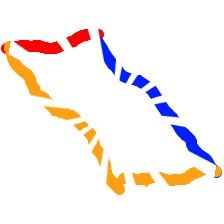
Shape: parallelogram